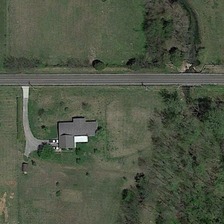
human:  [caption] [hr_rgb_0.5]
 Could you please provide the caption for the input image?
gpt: a building surrounded with green meadow and some green trees is near a road .

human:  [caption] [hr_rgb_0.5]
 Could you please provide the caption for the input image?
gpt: a building surrounded with green meadow and some green trees is near a road .

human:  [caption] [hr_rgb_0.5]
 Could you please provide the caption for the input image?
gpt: a building surrounded with green meadow and some green trees is near a road .

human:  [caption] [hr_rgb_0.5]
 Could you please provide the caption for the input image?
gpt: a building surrounded with green meadow and some green trees is near a road .

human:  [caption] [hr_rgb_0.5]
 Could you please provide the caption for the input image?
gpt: a building surrounded with green meadow and some green trees is near a road .